【题型】填空题　【知识点】立体几何　【难度】medium
在正四面体$ABCD$中，点$E,F,G$分别为棱$BC,CD,AC$的中点，则异面直线$AE,FG$所成角的余弦值为\underline{\quad\quad\quad}.

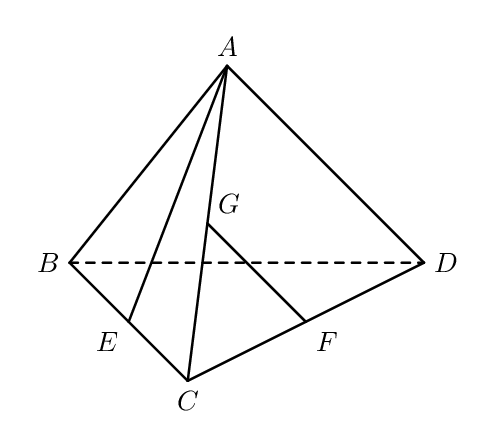
【解答】
\noindent 【答案】$\dfrac{\sqrt{3}}{3}$（或$\dfrac{1}{3}\sqrt{3}$）

\vspace{5pt}
\noindent 【分析】根据题目已知条件判断出异面直线$AE,FG$所成角为$\angle EAD$，利用余弦定理计算$\cos\angle EAD$即可.

\vspace{5pt}
\noindent 【详解】连接$DE$，因为$F,G$分别为$CD,AC$的中点，所以$FG\parallel AD$，

\noindent 因异面直线所成角的范围为$(0^\circ,90^\circ]$，则异面直线$AE,FG$所成角为$\angle EAD$，

\noindent 设正四面体$ABCD$的棱长为$a$，则$AD=a$，
\[
AE=ED=\sqrt{a^2-\left(\dfrac{a}{2}\right)^2}=\dfrac{\sqrt{3}}{2}a,
\]

\noindent 根据余弦定理，
\[
\cos\angle EAD=\dfrac{AE^2+AD^2-ED^2}{2\times AE\times AD}=\dfrac{\left(\dfrac{\sqrt{3}}{2}a\right)^2+a^2-\left(\dfrac{\sqrt{3}}{2}a\right)^2}{2\times \dfrac{\sqrt{3}}{2}a\times a}=\dfrac{a^2}{\sqrt{3}a^2}=\dfrac{\sqrt{3}}{3},
\]

\noindent 则异面直线$AE,FG$所成角的余弦值为$\dfrac{\sqrt{3}}{3}$.

\vspace{5pt}
\noindent 故答案为：$\dfrac{\sqrt{3}}{3}$.

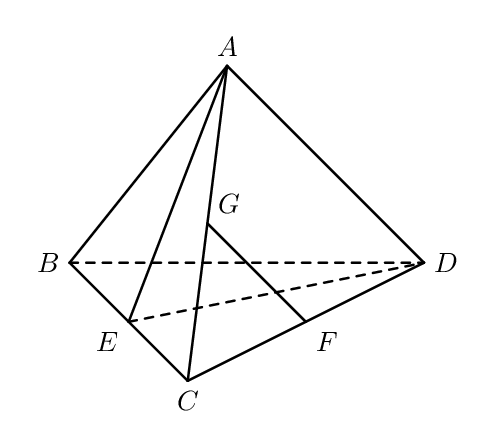